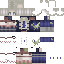
A female human skin with pale skin, wearing blonde long hair dressed in a blue hoodie and brown pants, featuring a closed mouth.